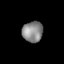
Tissue: lung
Cell type: Epithelial cells
Senescence score: 0.2384
Nuclear area (px): 420
Mean DAPI intensity: 135.686